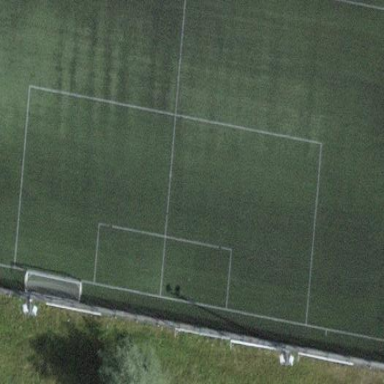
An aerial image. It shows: Grass pitch used for soccer.